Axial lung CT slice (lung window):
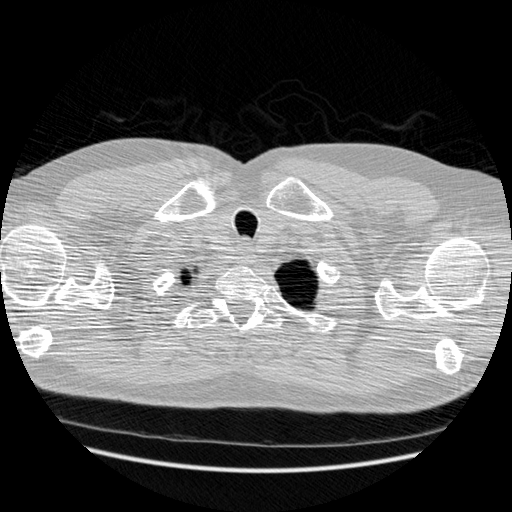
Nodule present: no